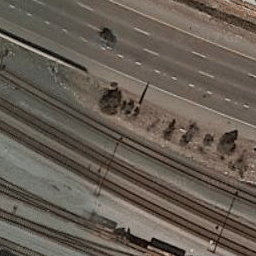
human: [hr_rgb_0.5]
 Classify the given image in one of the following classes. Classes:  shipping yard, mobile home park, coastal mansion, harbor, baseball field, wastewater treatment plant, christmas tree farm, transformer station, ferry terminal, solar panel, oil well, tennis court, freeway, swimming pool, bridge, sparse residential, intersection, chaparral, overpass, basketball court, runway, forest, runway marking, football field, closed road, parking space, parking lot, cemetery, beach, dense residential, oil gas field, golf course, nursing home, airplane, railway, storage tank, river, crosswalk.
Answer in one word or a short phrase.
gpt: railway